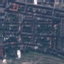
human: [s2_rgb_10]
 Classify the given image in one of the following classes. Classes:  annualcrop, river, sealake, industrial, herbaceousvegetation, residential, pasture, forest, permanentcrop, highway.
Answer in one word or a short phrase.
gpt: Residential